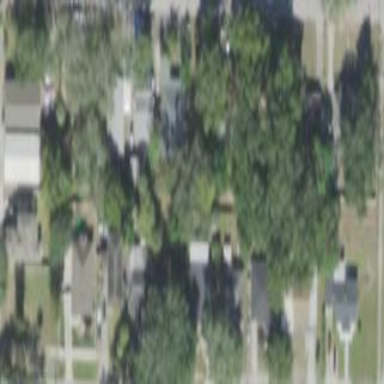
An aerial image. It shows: This residential area consists of single-family homes.